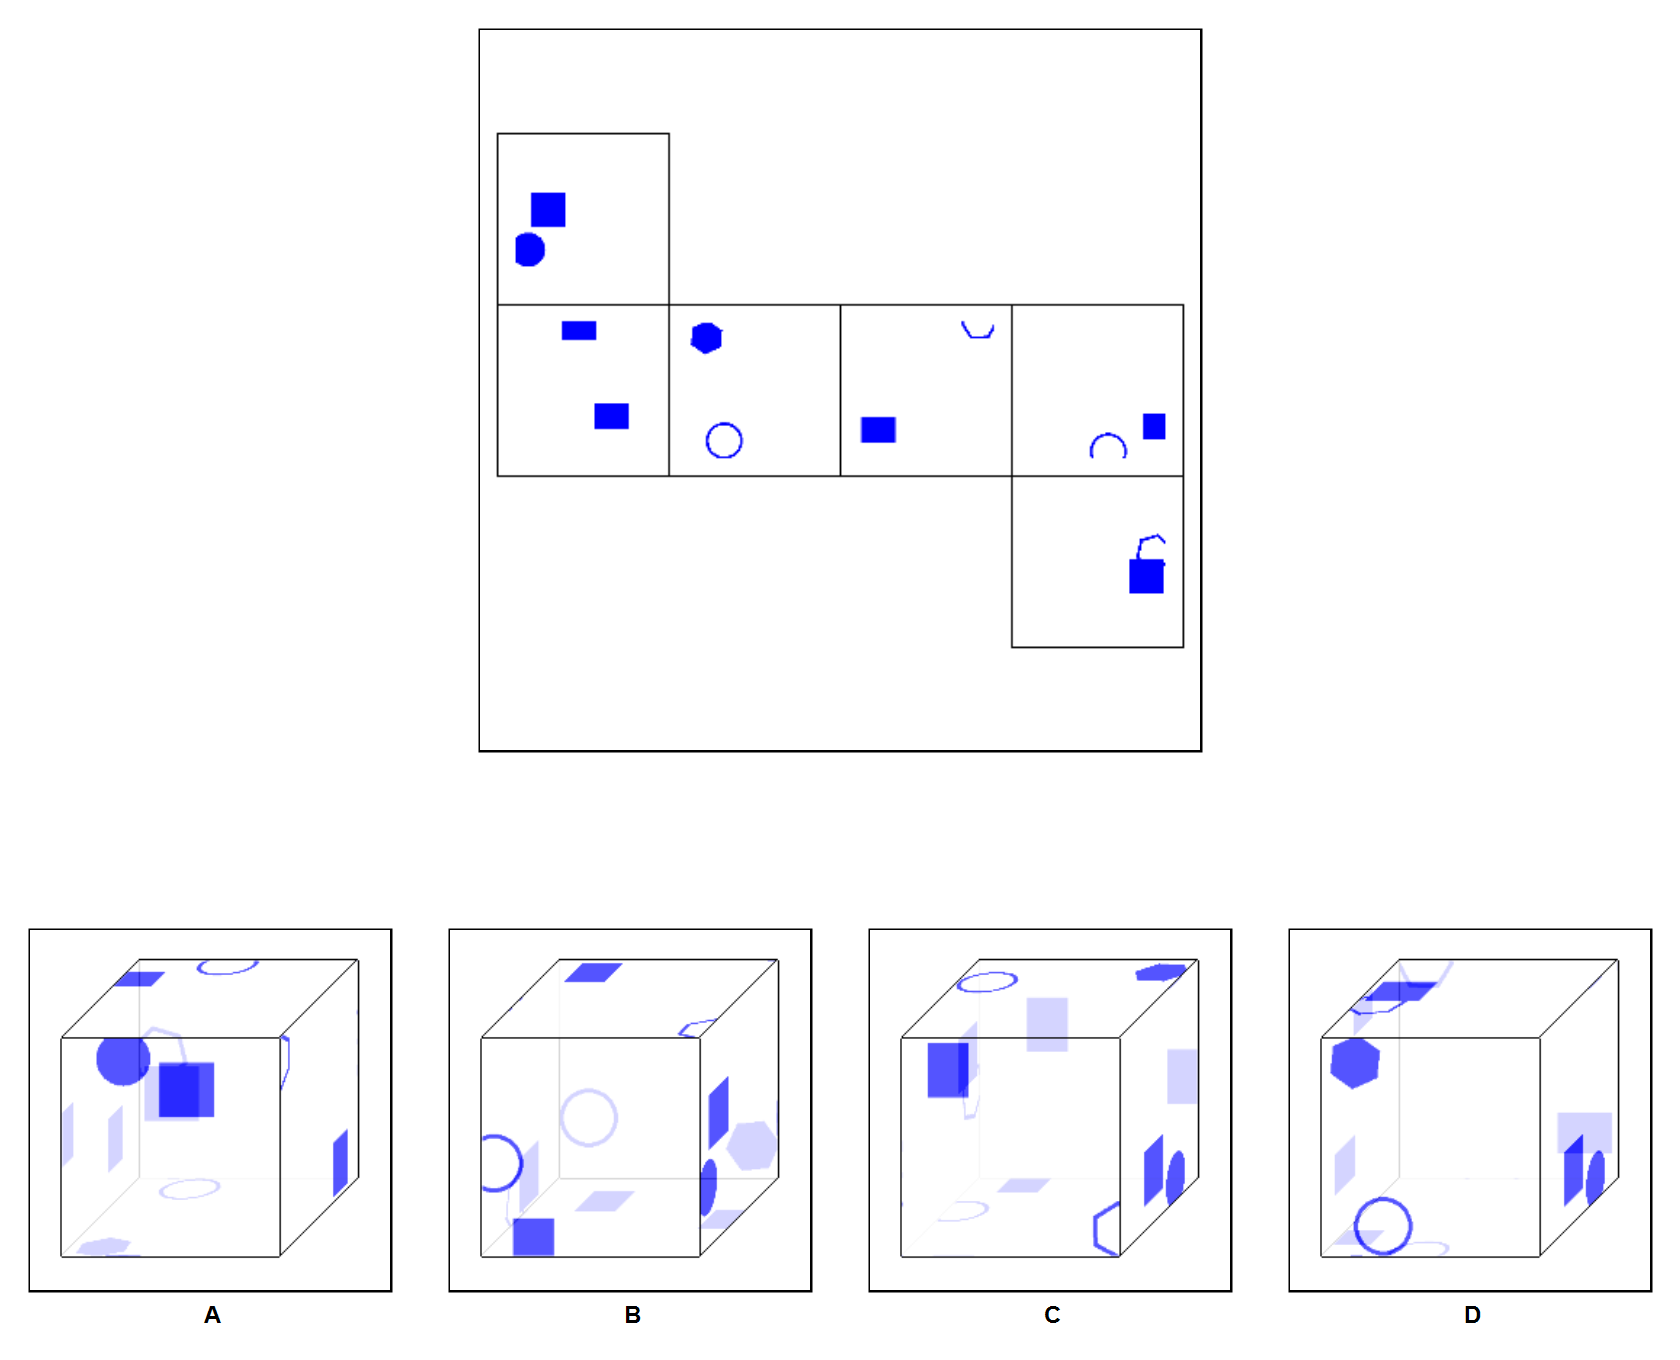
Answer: D